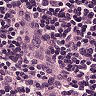
Metastatic tissue present: no